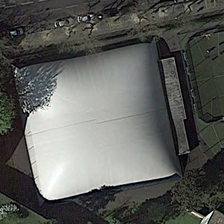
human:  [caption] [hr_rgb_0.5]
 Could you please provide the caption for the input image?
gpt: some green trees are around a square white center building .

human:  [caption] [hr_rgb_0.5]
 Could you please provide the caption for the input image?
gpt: some green trees are around a square white center building .

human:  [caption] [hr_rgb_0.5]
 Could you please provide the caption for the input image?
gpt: some green trees are around a square white center building .

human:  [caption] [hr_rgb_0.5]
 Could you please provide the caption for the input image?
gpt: some green trees are around a square white center building .

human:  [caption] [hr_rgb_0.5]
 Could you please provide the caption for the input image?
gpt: some green trees are around a square white center building .